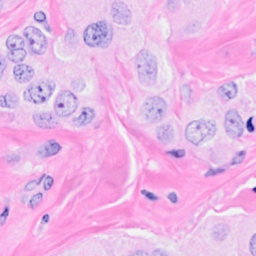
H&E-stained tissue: Breast